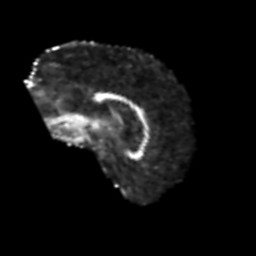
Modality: FA
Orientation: sagittal
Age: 50
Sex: male
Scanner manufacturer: siemens
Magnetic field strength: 3 T
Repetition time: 6.1 s
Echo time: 0.101 s